Question: i am new to this and i am creating simple application in which i click a button and a notification on desktop should be displayed. i am doing this in 'windows form c#'
the error is " 'NullReferenceException was unhandled'
i have one button 'Notify' in form1. i have tried this:
form1.cs
'''
public Form1()
{
InitializeComponent();
this.Load += new EventHandler(Form1_Load);
webBrowser1.DocumentCompleted += new WebBrowserDocumentCompletedEventHandler(webBrowser1_DocumentCompleted);
webBrowser1.ScriptErrorsSuppressed = true;
}
private void btnNotify_Click(object sender, EventArgs e)
{
webBrowser1.Document.InvokeScript("notifyMe");
}
private void Form1_Load(object sender, EventArgs e)
{
string CurrentDirectory = Directory.GetCurrentDirectory();
webBrowser1.Navigate(Path.Combine(CurrentDirectory,"HTMLPage1.html"));
}
private void webBrowser1_DocumentCompleted(object sender, WebBrowserDocumentCompletedEventArgs e)
{
webBrowser1.ObjectForScripting = this;
'''
code for HTMLPage1.html :
'''
<html lang="en" xmlns="http://www.w3.org/1999/xhtml">
<head>
<meta charset="utf-8" />
<title></title>
<script language="javascript" type="text/javascript">
document.addEventListener('DOMContentLoaded', function () {
if (Notification.permission !== "granted")
Notification.requestPermission();
});
function notifyMe() {
if (!Notification) {
alert('Desktop notifications not available in your browser. Try Chromium.');
return;
}
if (Notification.permission !== "granted")
Notification.requestPermission();
else {
var notification = new Notification('Notification title', {
icon: 'http://cdn.sstatic.net/stackexchange/img/logos/so/so-icon.png',
body: "Hey there! You've been notified!",
});
notification.onclick = function () {
window.open("http://stackoverflow.com/a/<PHONE>/<PHONE>");
};
}
}
</script>
</head>
<body>
</body>
</html>
'''
even if i simply put 'alert("Hi")' in notifyMe() function, nothing else. still it displays the same error.

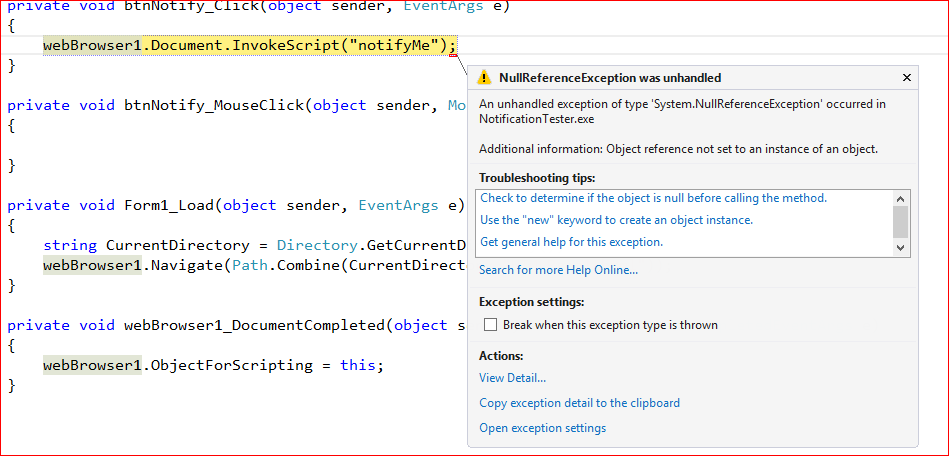
Answer: You have to put your html and scripts in the debug directory if they are not automatically placed. Thats where getcurrentdirectory() hits.